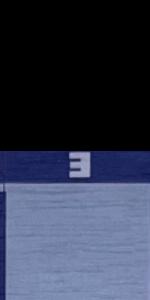
Label: Empty